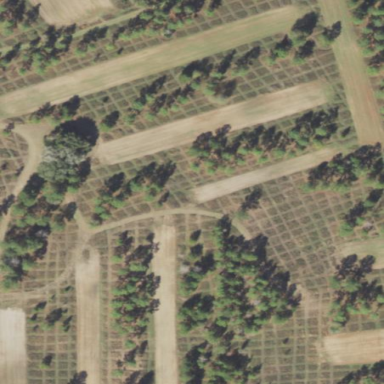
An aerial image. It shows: Orchard.